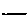
Label: line